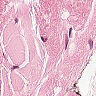
Metastatic tissue present: no